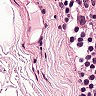
Metastatic tissue present: no